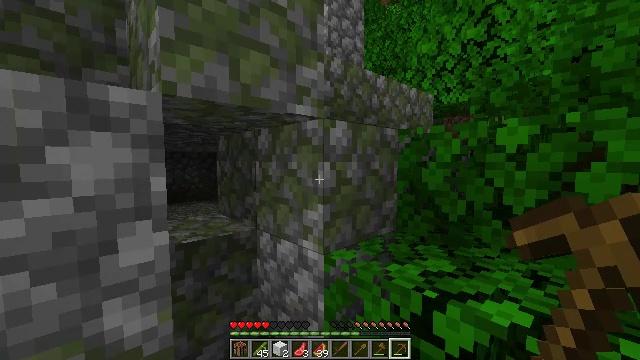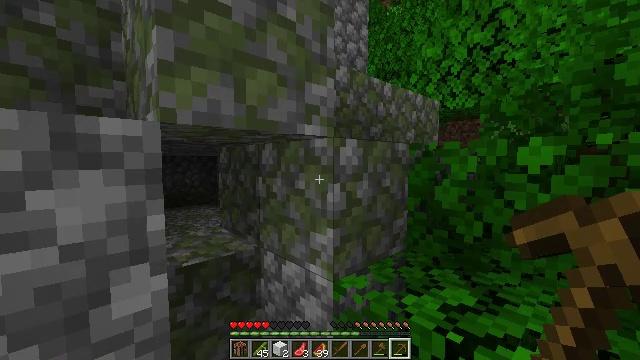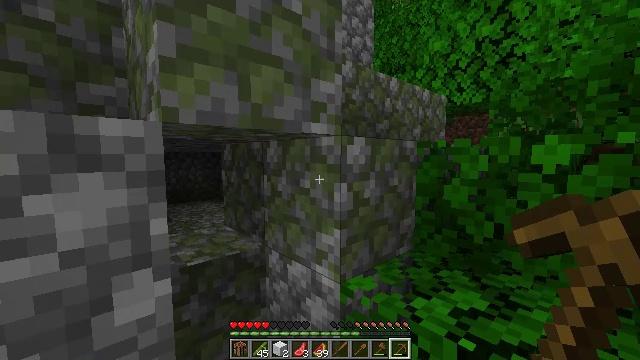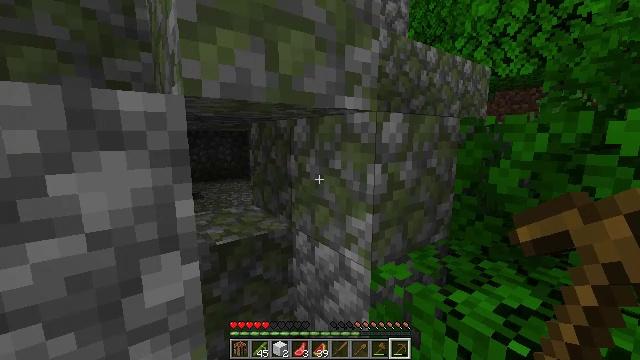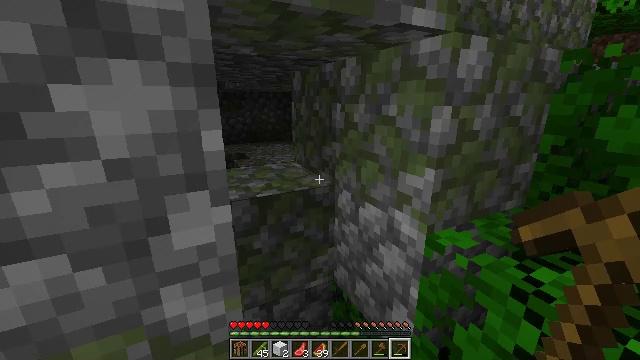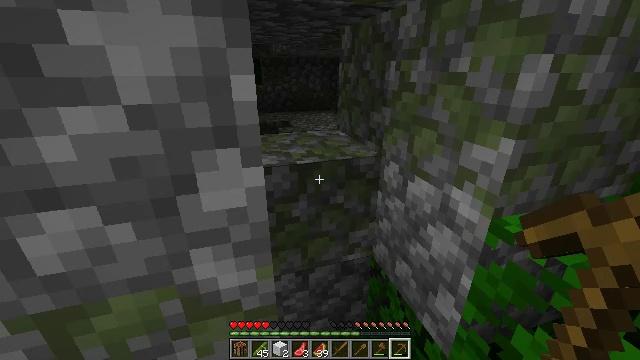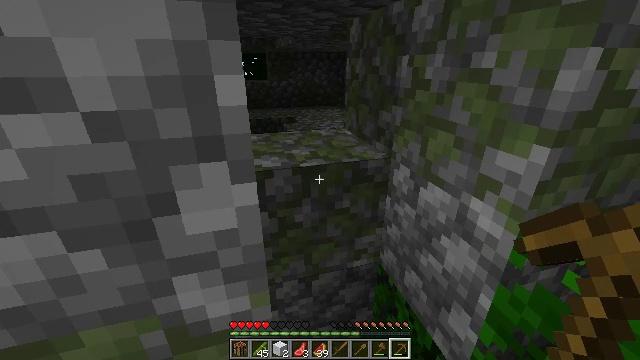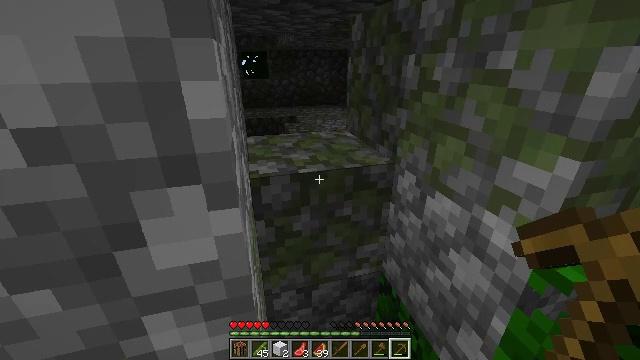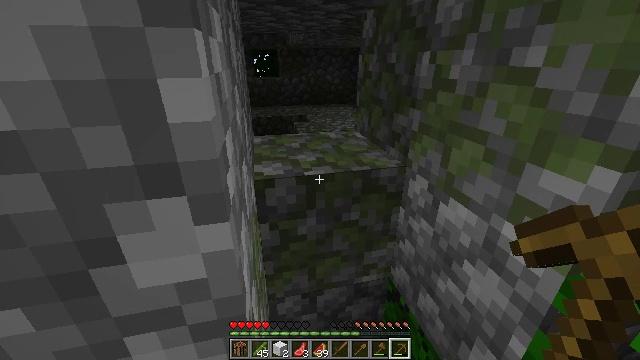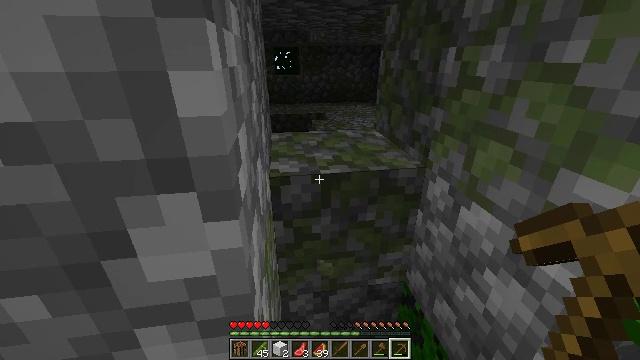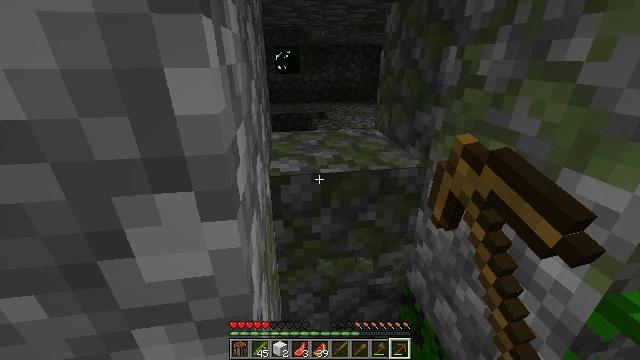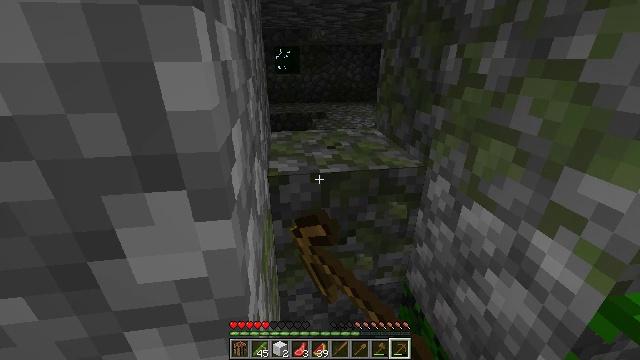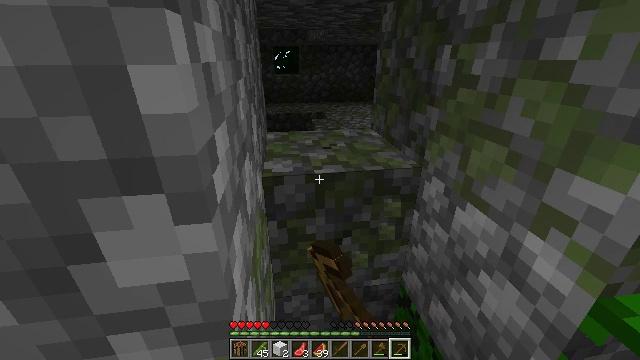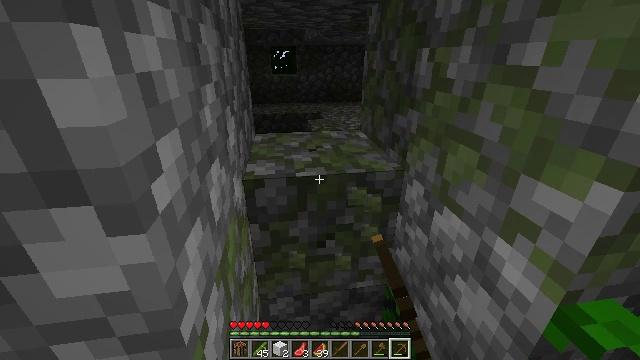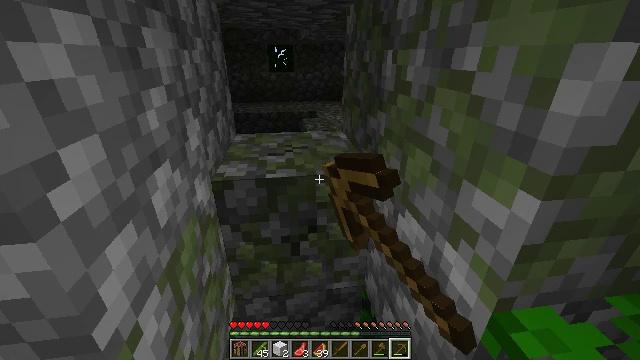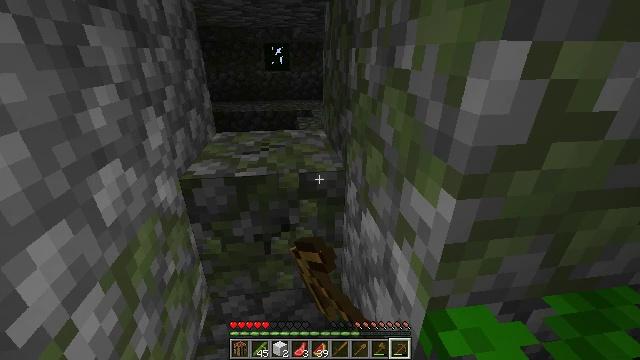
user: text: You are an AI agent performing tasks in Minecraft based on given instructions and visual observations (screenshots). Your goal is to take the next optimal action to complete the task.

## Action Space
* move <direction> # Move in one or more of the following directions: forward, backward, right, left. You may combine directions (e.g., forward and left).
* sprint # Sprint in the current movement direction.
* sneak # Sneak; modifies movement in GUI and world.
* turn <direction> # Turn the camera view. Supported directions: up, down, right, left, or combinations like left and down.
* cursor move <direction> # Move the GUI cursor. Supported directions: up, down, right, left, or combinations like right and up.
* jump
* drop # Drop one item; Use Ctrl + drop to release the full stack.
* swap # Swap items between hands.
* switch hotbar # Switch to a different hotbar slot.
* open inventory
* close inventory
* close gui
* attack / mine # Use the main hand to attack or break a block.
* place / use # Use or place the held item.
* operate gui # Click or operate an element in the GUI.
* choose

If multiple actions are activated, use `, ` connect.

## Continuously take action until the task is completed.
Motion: motion action
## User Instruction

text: Gather mossy cobblestone from a dungeon or ruin.
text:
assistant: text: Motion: move forward, jump
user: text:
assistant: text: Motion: move forward, turn down, jump
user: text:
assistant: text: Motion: move forward, turn left and down, jump
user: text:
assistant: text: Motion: move forward, turn left and down
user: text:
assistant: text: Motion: move forward, turn left and down
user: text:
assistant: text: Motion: turn left
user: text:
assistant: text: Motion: no_op
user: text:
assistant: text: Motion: turn left
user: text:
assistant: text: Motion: turn left, attack / mine
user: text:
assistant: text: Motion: attack / mine
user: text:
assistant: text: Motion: attack / mine
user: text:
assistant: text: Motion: move right, attack / mine
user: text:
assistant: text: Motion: move right, attack / mine
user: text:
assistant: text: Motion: move right, attack / mine
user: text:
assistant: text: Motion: attack / mine
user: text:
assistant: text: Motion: attack / mine
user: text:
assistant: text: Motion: attack / mine
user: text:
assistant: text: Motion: attack / mine
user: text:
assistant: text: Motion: turn left, attack / mine
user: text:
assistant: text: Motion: turn left, attack / mine
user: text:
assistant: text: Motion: turn left, attack / mine
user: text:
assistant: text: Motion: turn left, attack / mine
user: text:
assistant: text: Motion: turn left, attack / mine
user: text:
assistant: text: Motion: attack / mine
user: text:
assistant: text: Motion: attack / mine
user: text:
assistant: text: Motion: attack / mine
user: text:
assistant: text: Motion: attack / mine
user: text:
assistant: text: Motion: attack / mine
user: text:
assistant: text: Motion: attack / mine
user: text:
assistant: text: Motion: turn right, attack / mine